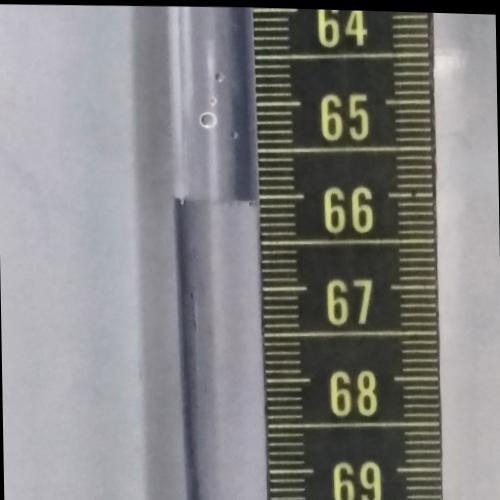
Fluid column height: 66.0 cm